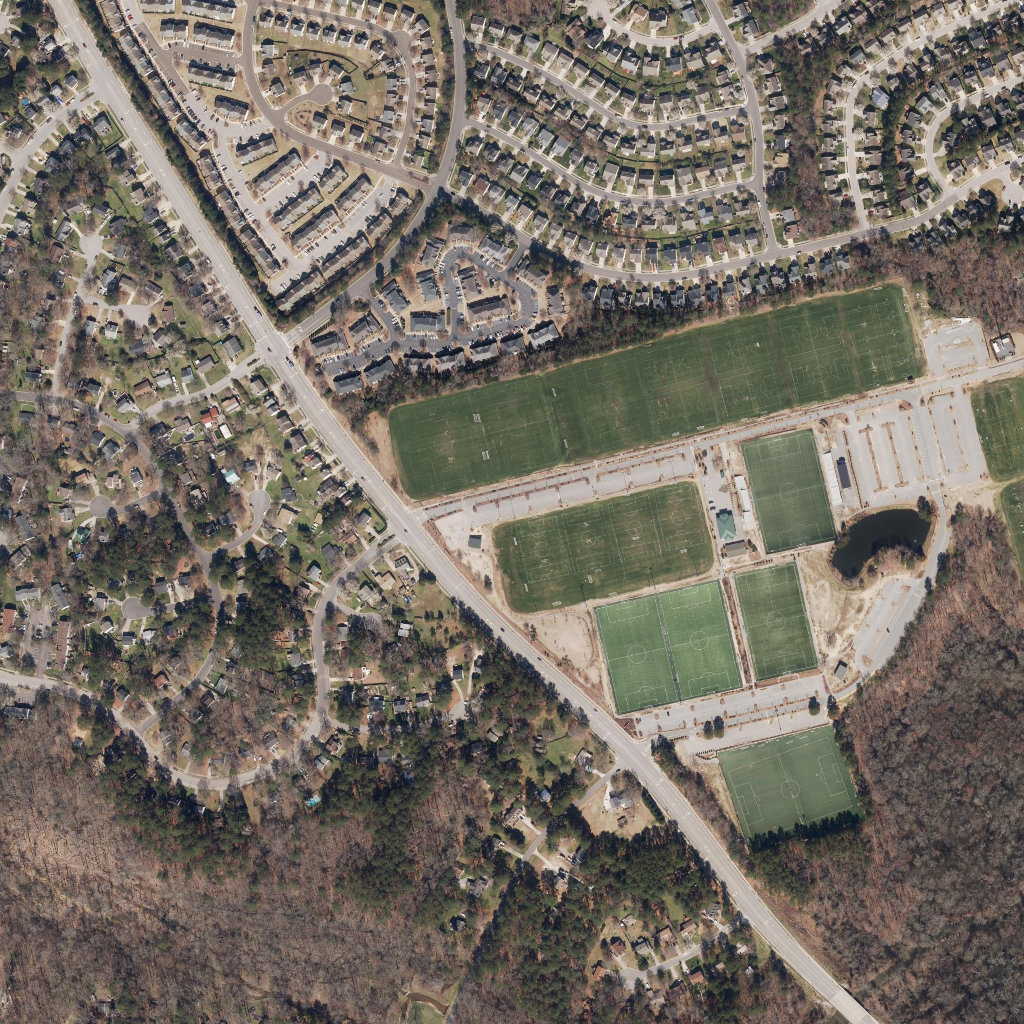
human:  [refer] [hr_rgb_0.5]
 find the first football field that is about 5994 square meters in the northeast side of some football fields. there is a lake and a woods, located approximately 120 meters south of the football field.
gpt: <box>[[82, 27, 90, 38, 0]]</box>

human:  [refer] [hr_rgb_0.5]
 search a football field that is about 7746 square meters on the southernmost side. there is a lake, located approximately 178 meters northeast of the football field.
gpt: <box>[[70, 72, 83, 81, 0]]</box>

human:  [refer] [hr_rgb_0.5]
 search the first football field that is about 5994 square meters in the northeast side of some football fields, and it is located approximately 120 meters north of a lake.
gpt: <box>[[82, 27, 90, 38, 0]]</box>